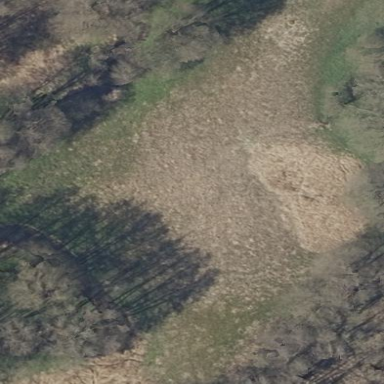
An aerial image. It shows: Beautiful wet meadow natural wetland.